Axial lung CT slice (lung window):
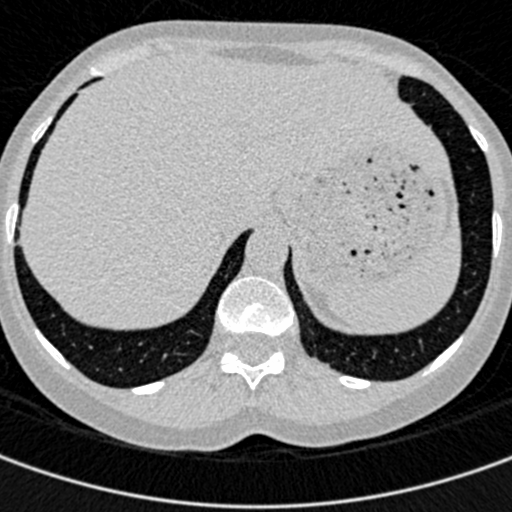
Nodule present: no